Aerial crown-view tile of a tropical tree (Barro Colorado Island, Panama), acquired 20240813:
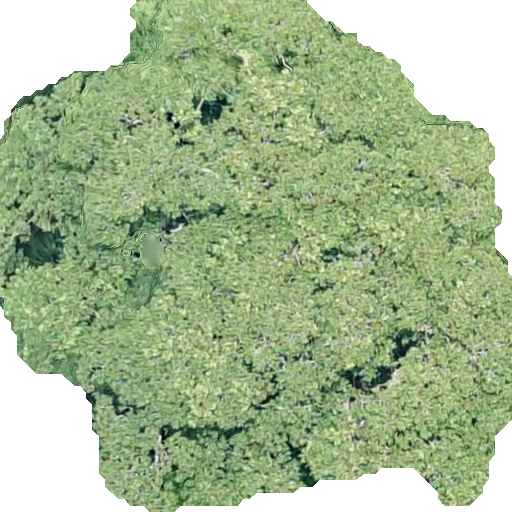
Species: Dipteryx oleifera
GBIF accepted scientific name: Dipteryx oleifera
Crown area: 322.893 m²